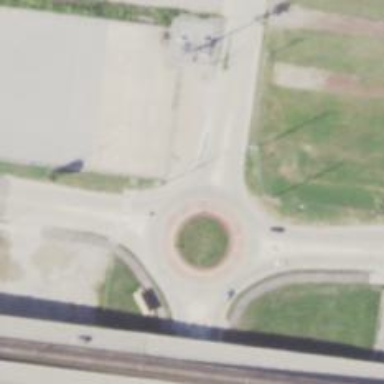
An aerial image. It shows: Roundabout at tertiary road junction.